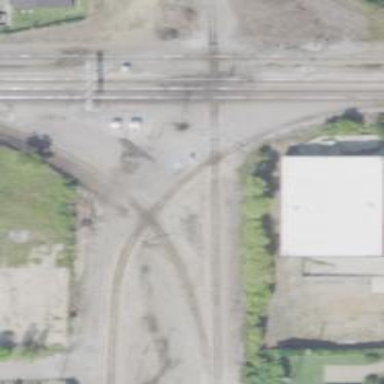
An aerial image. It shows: Railway crossing.